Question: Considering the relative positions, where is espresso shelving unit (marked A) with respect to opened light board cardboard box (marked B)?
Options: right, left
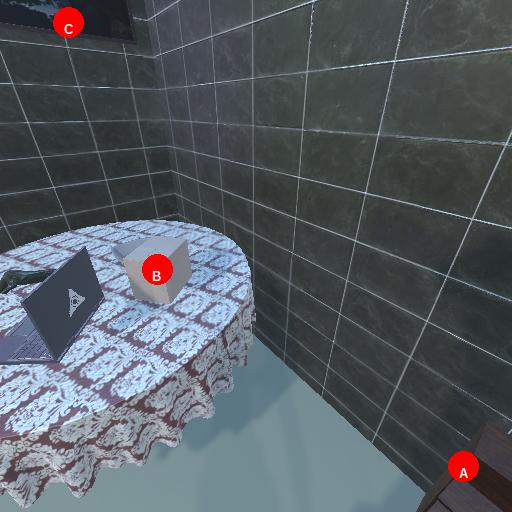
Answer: right